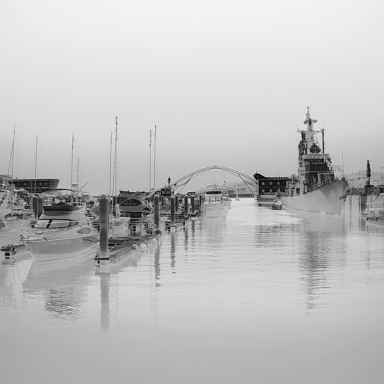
There are seven objects shown in the infrared image, including three canoes, two sailboats, a warship, and a container_ship.